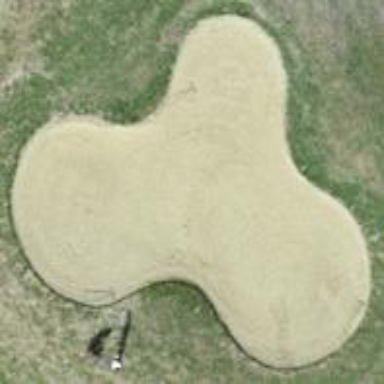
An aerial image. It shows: Sand bunker on golf course.